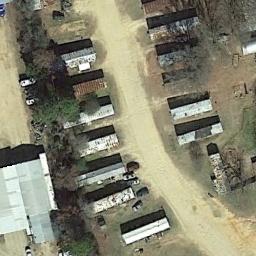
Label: mobile_home_park